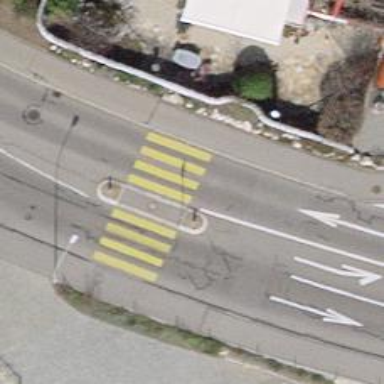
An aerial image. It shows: Marked road crossing with pedestrian island.